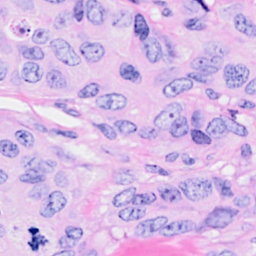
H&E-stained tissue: Breast